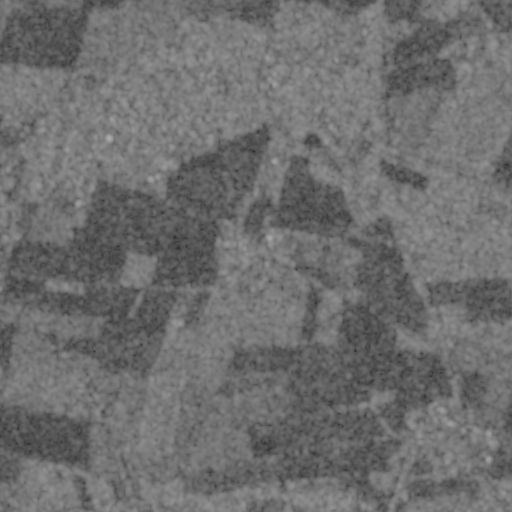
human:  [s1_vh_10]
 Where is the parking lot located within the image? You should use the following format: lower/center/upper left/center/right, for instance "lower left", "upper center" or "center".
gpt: The parking lot is located in the upper right of the image.
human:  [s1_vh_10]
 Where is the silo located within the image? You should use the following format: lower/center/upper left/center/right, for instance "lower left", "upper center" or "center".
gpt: The silo is located in the lower right of the image.
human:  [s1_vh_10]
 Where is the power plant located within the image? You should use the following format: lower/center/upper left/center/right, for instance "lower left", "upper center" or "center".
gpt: There is no power plant in the image.

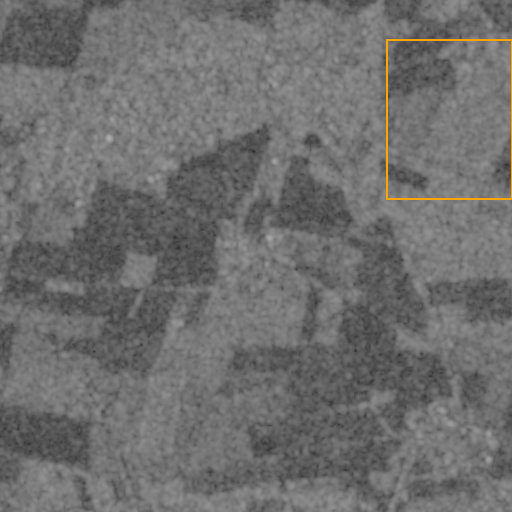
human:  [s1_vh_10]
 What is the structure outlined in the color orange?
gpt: The structure outlined in orange is a crop field.
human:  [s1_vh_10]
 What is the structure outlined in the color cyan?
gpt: There is no cyan outline.